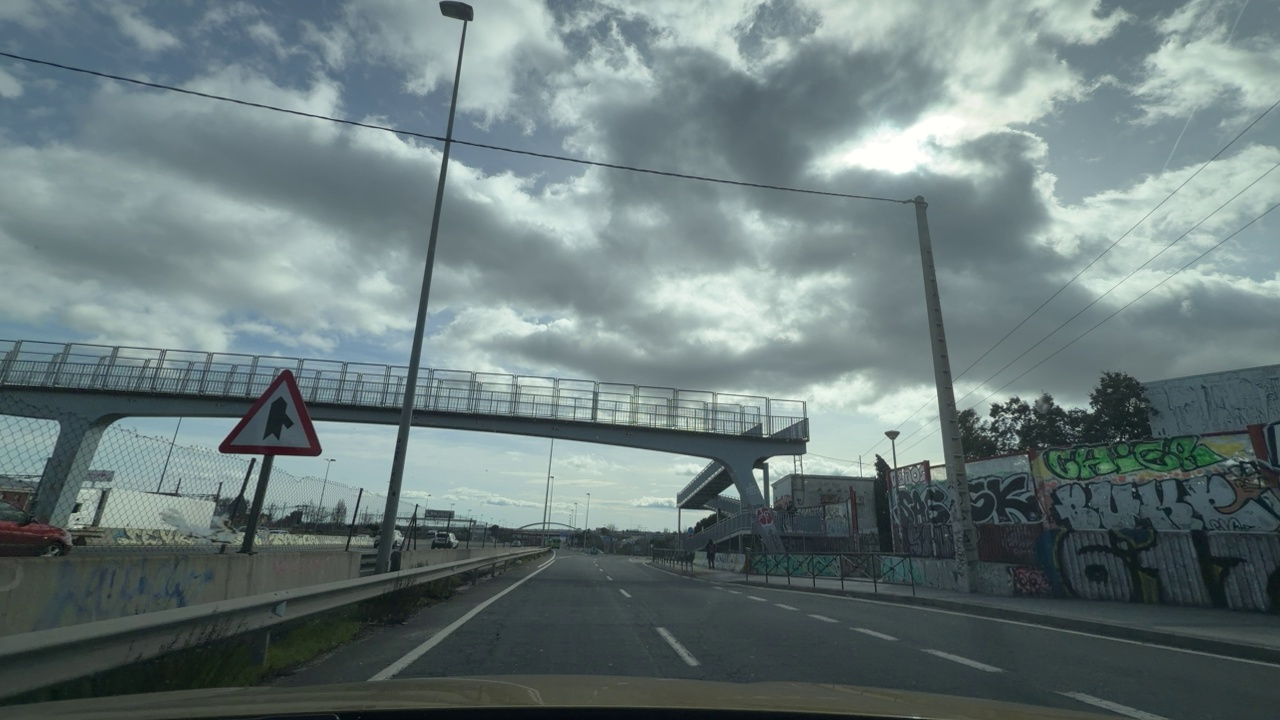
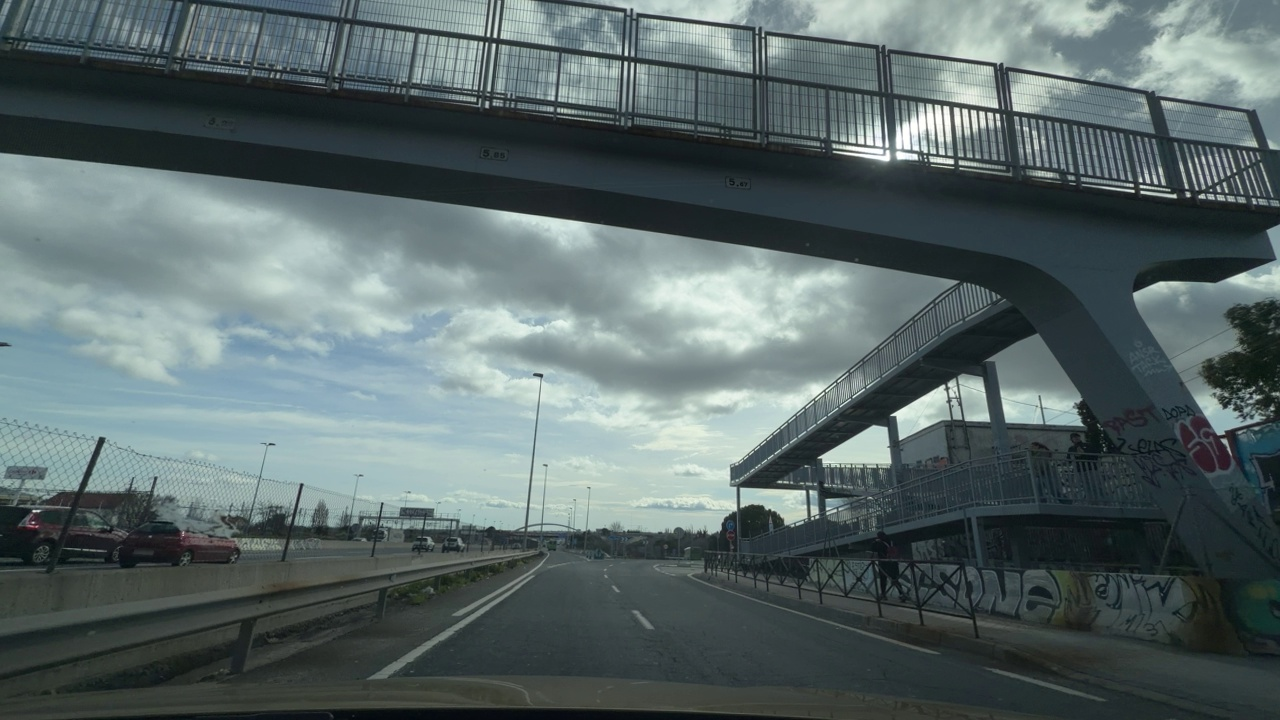
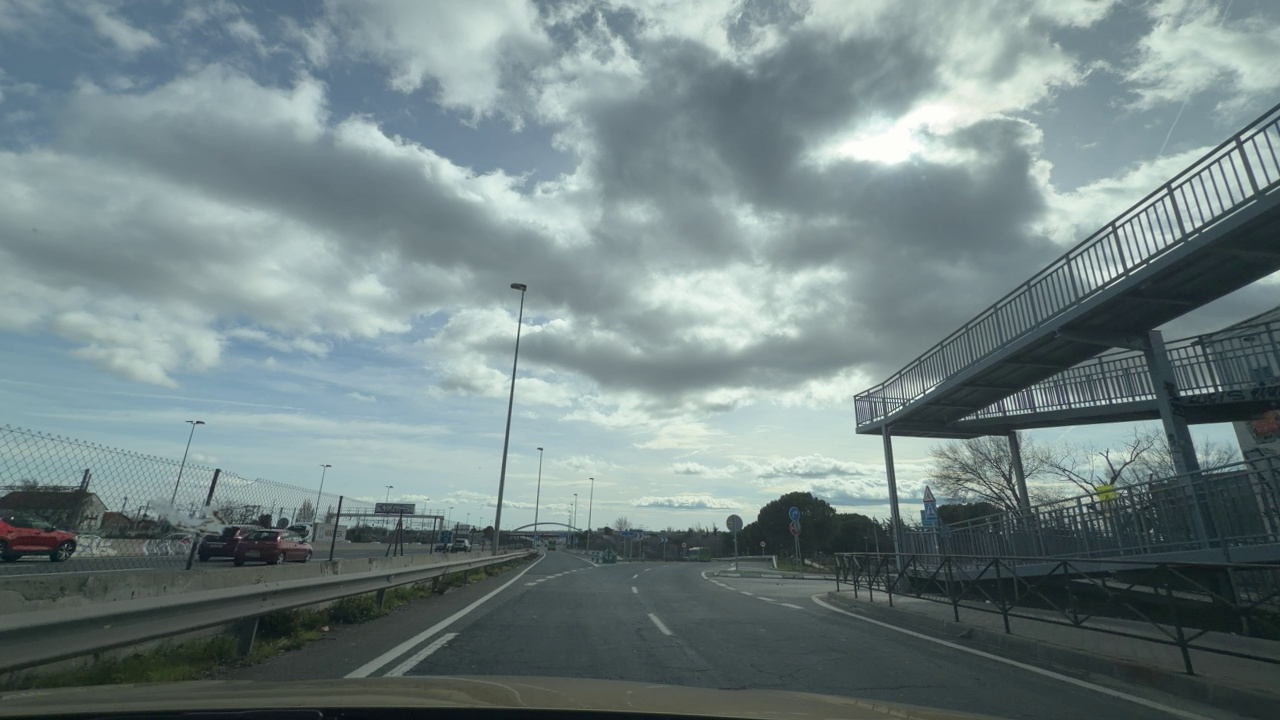
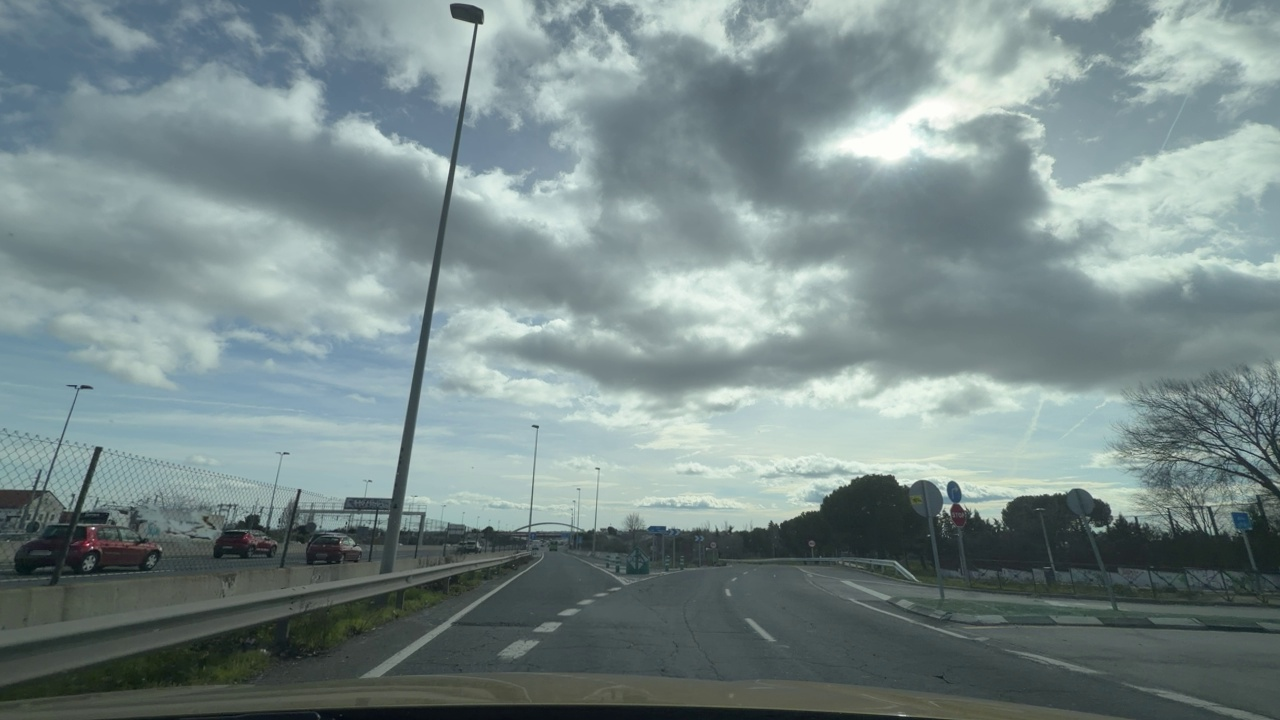
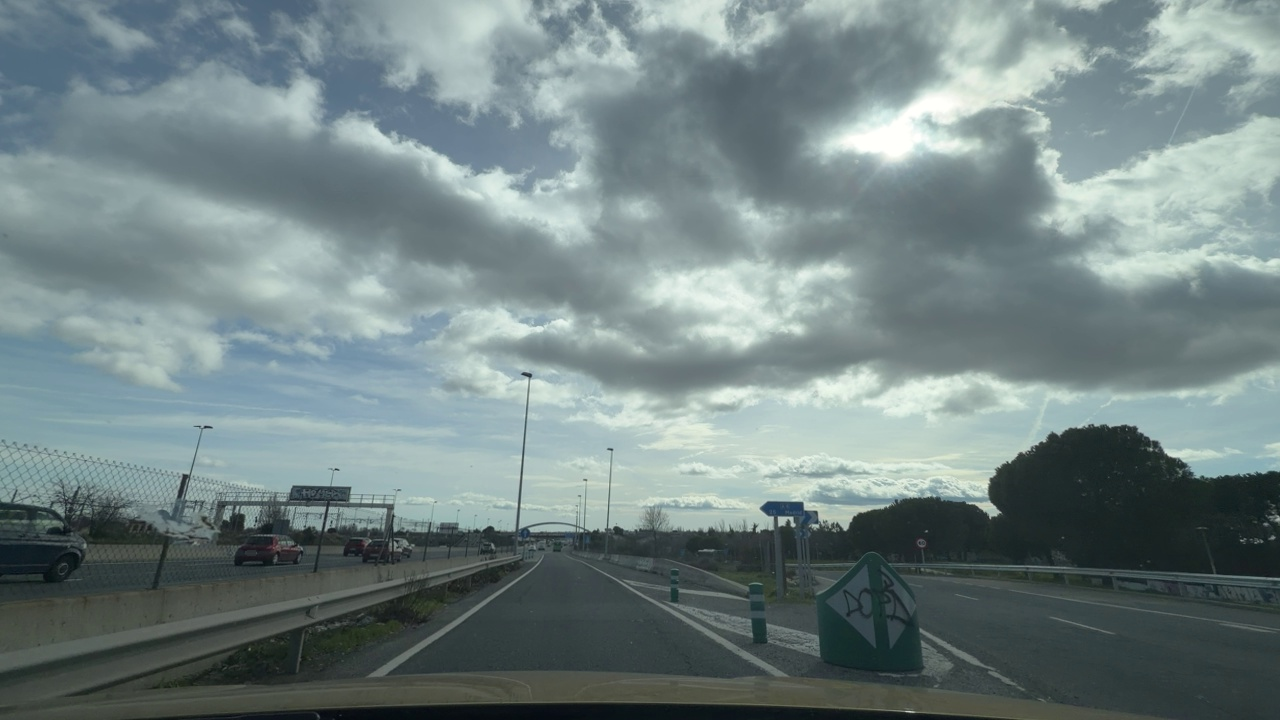
Situation: empty
Question: Is the ego vehicle currently inside a roundabout?
Answer: No
Reasoning: The lane splits with an exit on the left.

Situation: empty
Question: Is a roundabout visible ahead in the ego direction?
Answer: No
Reasoning: Not visible.

Situation: empty
Question: Is the ego vehicle stationary while another vehicle crosses its path within the roundabout?
Answer: No
Reasoning: No vehicles ahead.

Situation: empty
Question: Are multiple speed limit signs with different values visible?
Answer: No
Reasoning: No multiple speed limits.